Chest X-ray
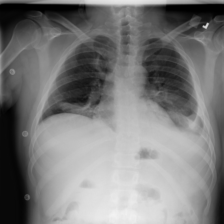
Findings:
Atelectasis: positive
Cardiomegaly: negative
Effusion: positive
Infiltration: negative
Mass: negative
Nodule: negative
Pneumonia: negative
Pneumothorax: negative
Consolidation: positive
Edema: negative
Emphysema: negative
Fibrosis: negative
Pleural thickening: negative
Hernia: negative